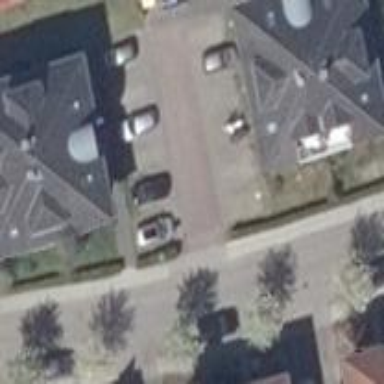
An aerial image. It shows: Detached building.